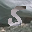
Label: 5